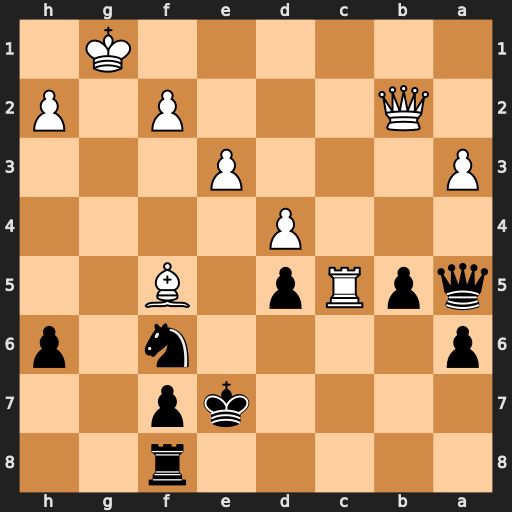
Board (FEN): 5r2/4kp2/p4n1p/qpRp1B2/3P4/P3P3/1Q3P1P/6K1
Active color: b
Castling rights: -
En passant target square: -
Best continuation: Qe1+ Kg2 Rg8+